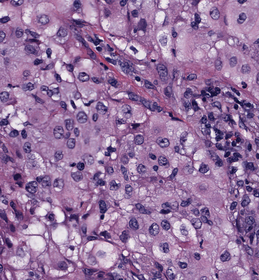
Tumor epithelial tissue: yes
Tumor-associated stroma tissue: no
Normal tissue: no